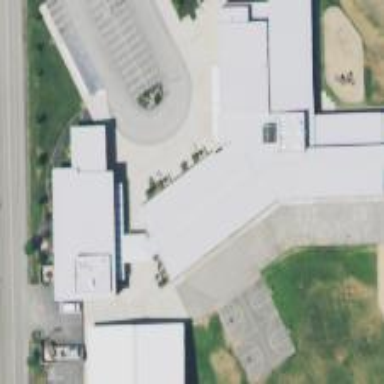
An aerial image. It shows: School building.